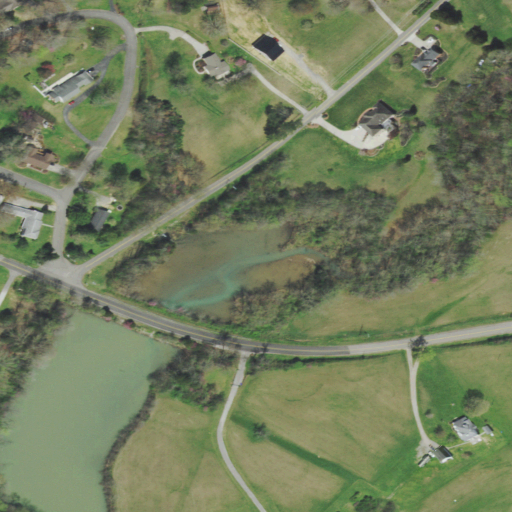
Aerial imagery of valley in Tennessee named Wolf Valley containing pasture, low intensity development, open development, deciduous forest, open water, medium intensity development, woody wetlands, mixed forest, grassland, and herbaceous wetlands